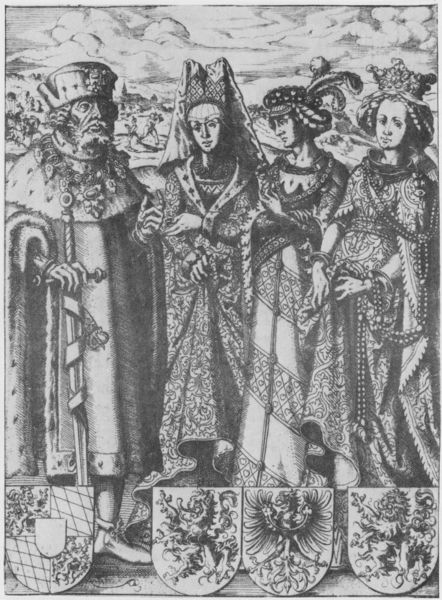
Titel: Bildnis von Ludovicus II
Künstler: Jost Amman
Institution: (Seriendruck)
Schlagwörter: adler, feder, fuß, himmel, kopf, mann, umhang, wolken, frauen, landschaft, menschen, stadt, damen, frau, grau, hintergrund, hut, hüte, kleid, kleider, männer, schmuck, schwarz, weiss, zeichnung, dame, gürtel, schleier, wolke, haube, muster, ornament, bart, gesichter, kappe, mütze, band, blicke, falten, federn, hermelin, kleidung, pelz, hände, kirche, gewand, mantel, stoffe, adel, drei, familie, gewänder, kind, paar, personen, gotik, krone, perlen, prinzessin, kinder, stock, adelige, federhut, holzschnitt, papier, italien, schuhe, stab, kette, grafik, graphik, bischof, kaiser, könig, bauch, schwanger, vier, bayern, druck, druckgraphik, schnitt, schwarzweiss, radierung, stich, kupfer, illustration, schwert, ketten, orden, herrscher, nerz, hauben, brokat, fürst, tracht, wappen, rauten, doge, mittelalter, herzog, adlige, königlich, königin, löwe, königsfamilie, bordüren, kupferstich, kopfschmuck, drachen, insignien, ludwig, zepter, symbole, kreuzstab, heraldik, herzogin, zepte, edelleute, hofdamen, mitelalter, prinzesin, köniog, kaiser ludwig der strenge, renaissane, shwanger, skepter, symbolistik, köleider, burgfrauen, prinzesinnen